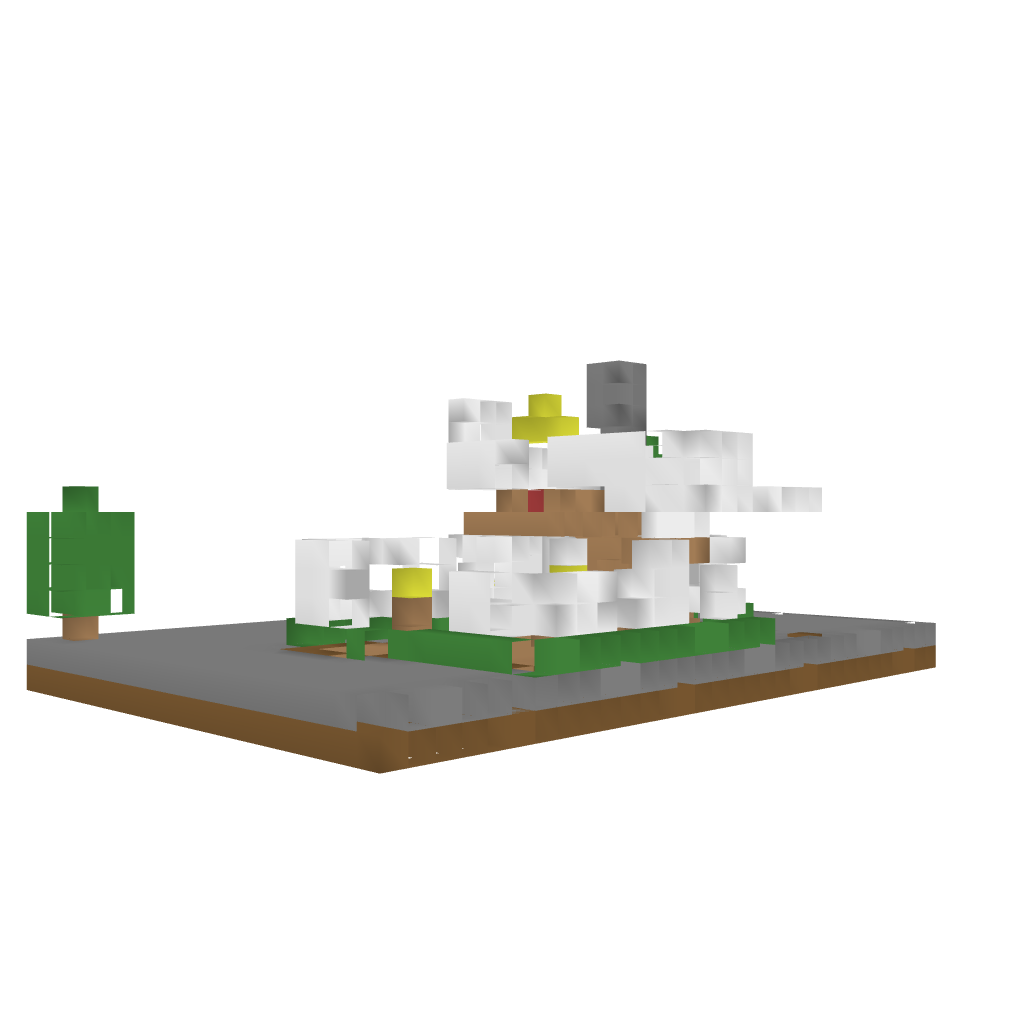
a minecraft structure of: Modern House 3 bad low quality